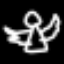
Label: angel